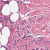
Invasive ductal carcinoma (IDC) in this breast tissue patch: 1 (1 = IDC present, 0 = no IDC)